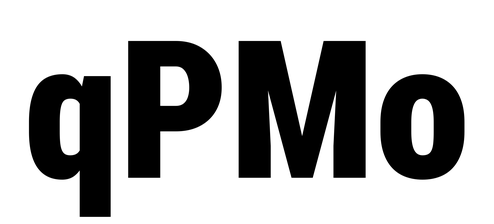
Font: Roboto_Condensed_Black